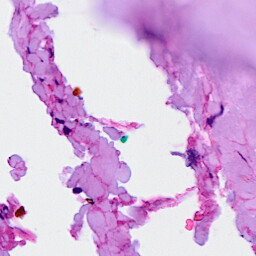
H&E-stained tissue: Breast